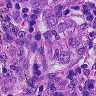
Metastatic tissue present: yes